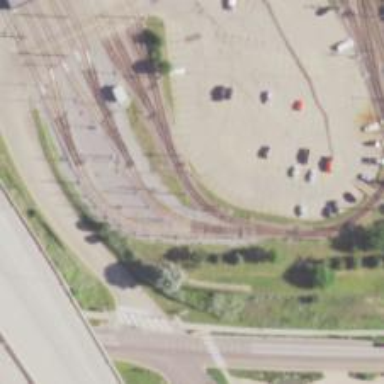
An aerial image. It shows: Light rail service yard with electrified contact lines.